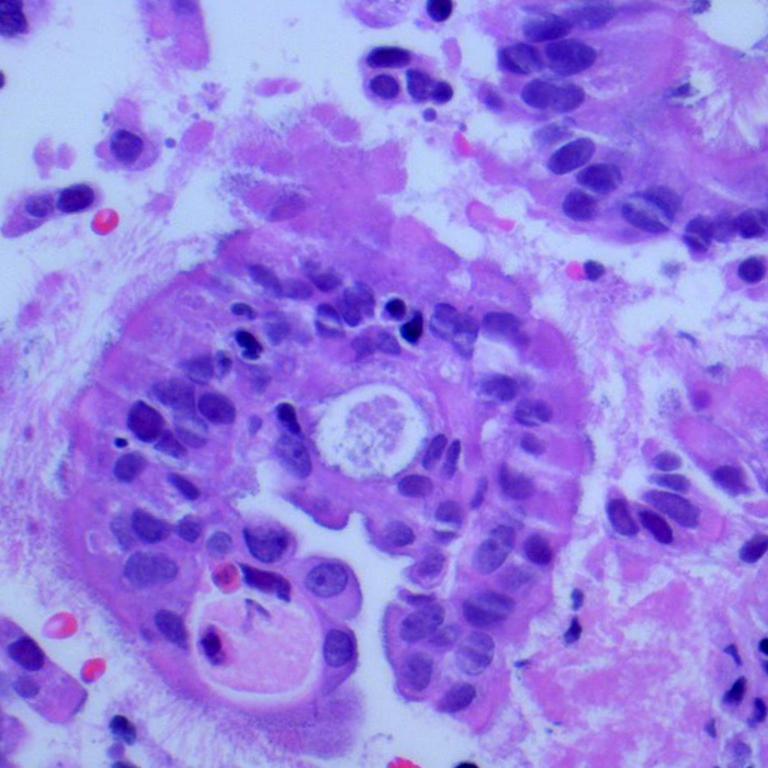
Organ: lung
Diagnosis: adenocarcinomas